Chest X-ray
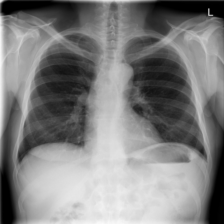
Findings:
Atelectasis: negative
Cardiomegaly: negative
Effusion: positive
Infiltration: negative
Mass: negative
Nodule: negative
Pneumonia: negative
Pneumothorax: negative
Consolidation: negative
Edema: negative
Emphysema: negative
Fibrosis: negative
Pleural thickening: negative
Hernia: negative